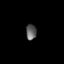
Tissue: lung
Cell type: Epithelial cells
Senescence score: 0.1991
Nuclear area (px): 161
Mean DAPI intensity: 95.062